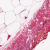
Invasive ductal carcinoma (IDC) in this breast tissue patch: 0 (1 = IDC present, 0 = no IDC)